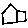
Label: house